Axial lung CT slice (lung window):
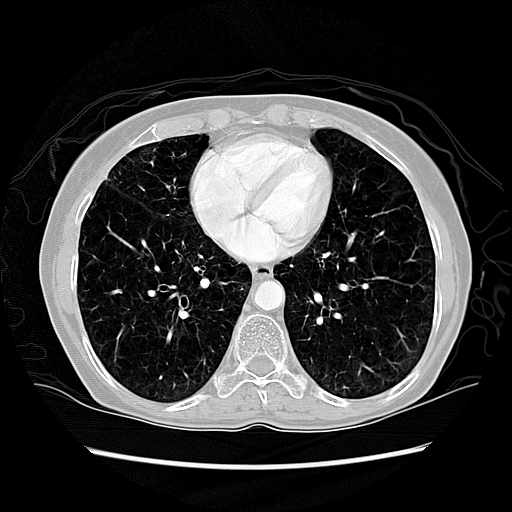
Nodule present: no